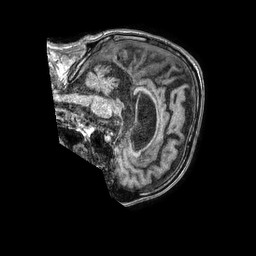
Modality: T1w
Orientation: sagittal
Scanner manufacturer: philips
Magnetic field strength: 1.5 T
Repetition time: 0.007741 s
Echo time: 0.003531 s